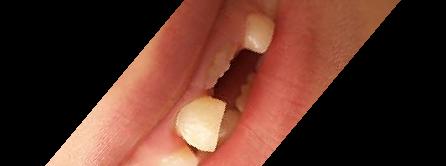
Condition: hypodontia